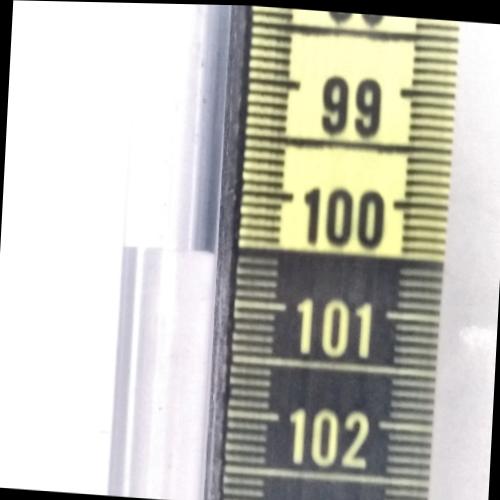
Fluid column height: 100.6 cm